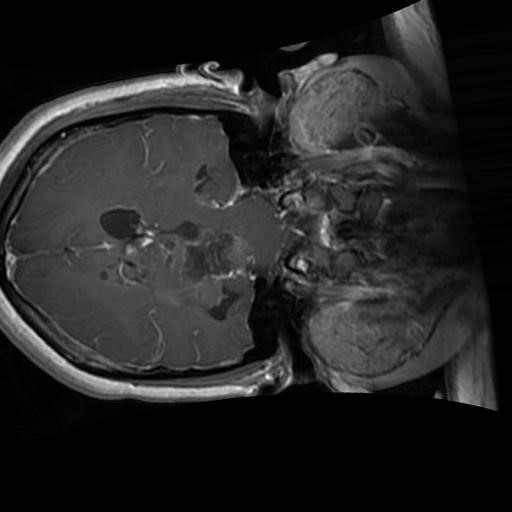
Label: brain_glioma